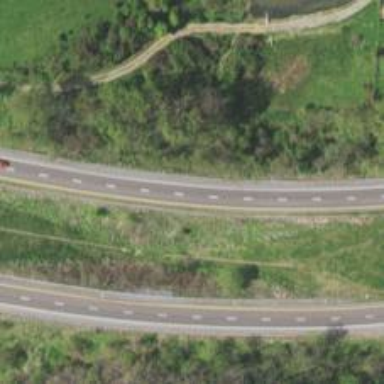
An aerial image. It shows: Asphalt motorway.